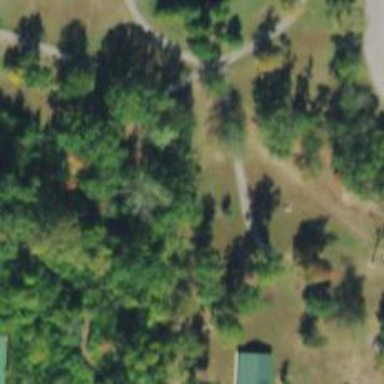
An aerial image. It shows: Disc golf basket.